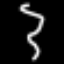
Label: squiggle